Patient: sex M, age 33
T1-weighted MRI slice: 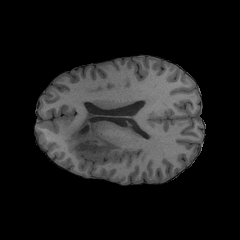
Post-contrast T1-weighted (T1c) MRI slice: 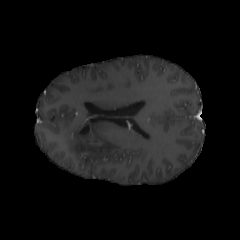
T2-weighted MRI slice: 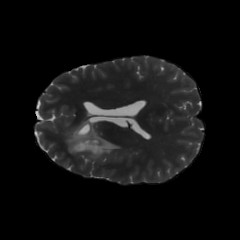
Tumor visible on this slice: yes
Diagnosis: Astrocytoma, IDH-mutant
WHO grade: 4